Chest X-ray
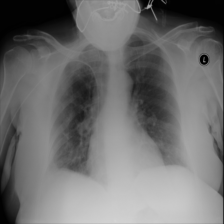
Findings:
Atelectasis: negative
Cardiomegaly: negative
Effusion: negative
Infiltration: negative
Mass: negative
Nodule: negative
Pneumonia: negative
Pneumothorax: positive
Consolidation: negative
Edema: negative
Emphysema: negative
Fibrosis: negative
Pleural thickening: negative
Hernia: negative